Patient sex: F
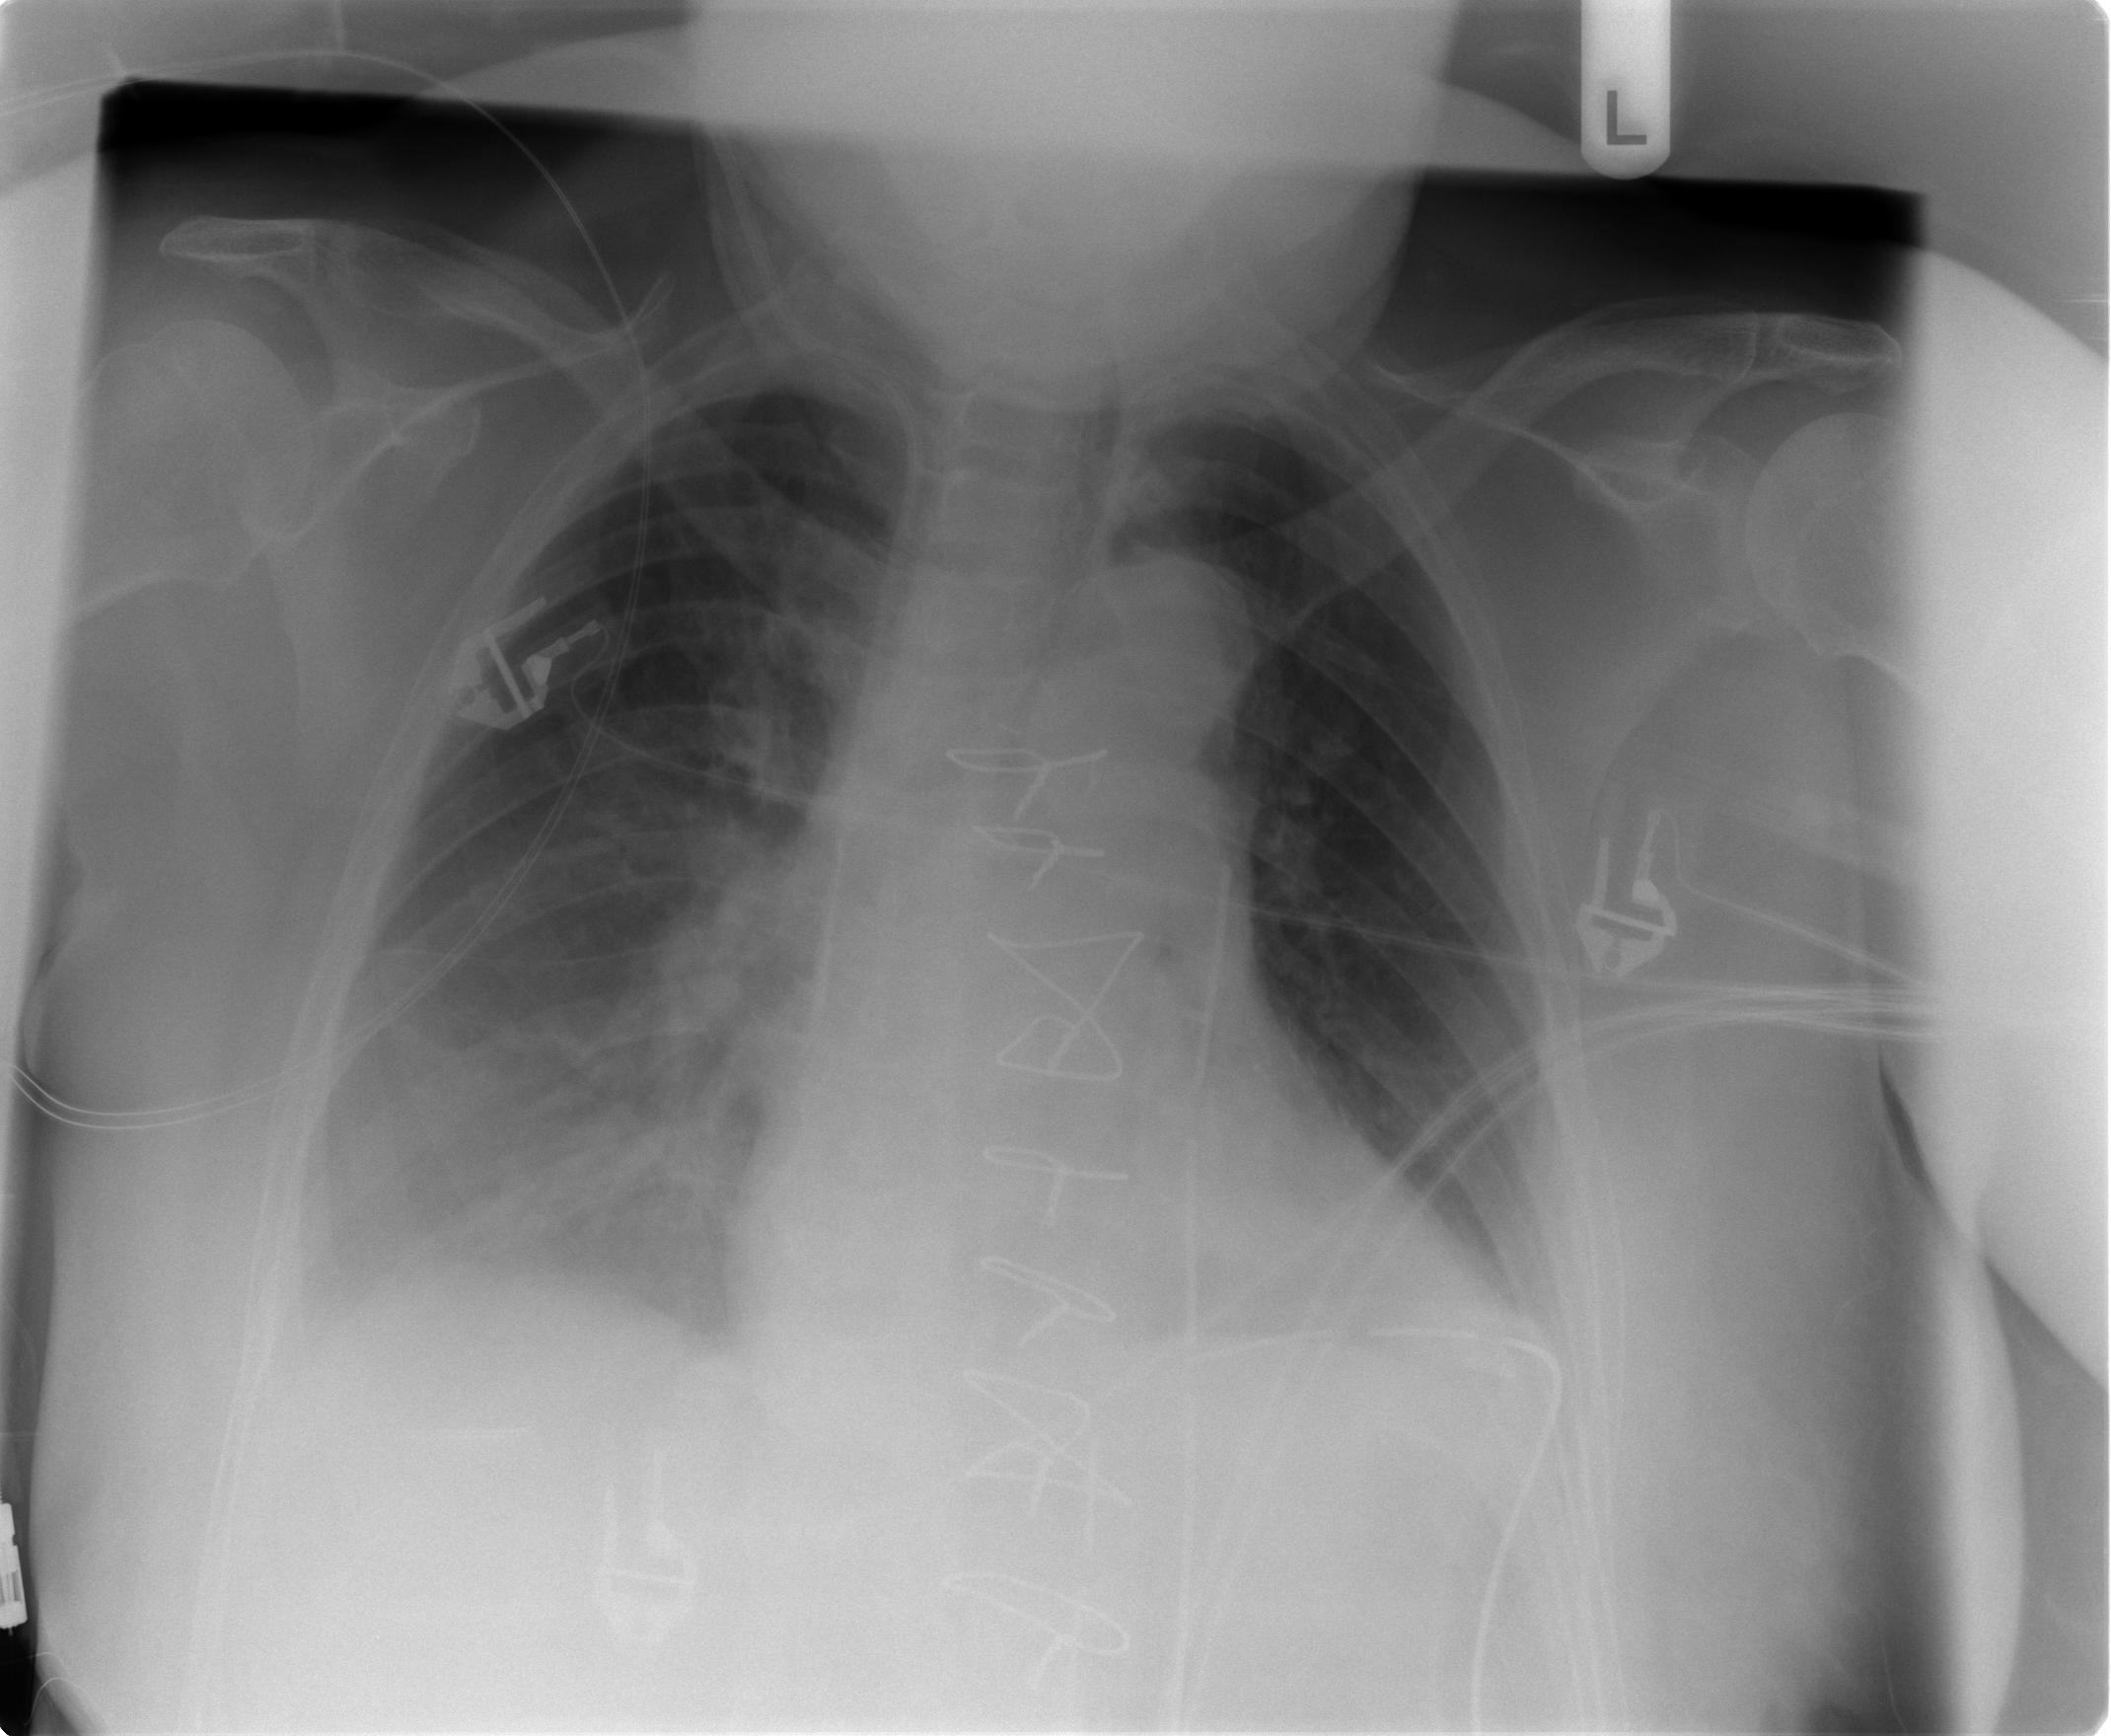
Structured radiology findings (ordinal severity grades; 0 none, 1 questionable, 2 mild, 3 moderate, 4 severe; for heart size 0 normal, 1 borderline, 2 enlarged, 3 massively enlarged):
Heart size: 0
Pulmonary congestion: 3
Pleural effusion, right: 3
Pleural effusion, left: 2
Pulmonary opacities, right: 0
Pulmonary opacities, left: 0
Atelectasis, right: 2
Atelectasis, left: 2